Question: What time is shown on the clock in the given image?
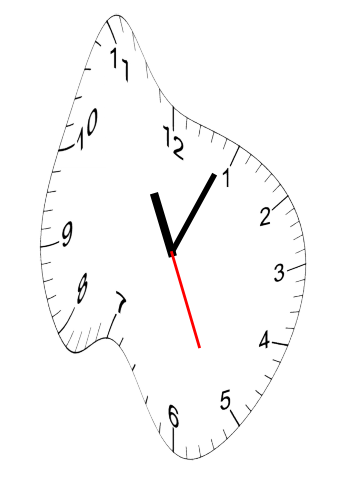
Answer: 11:04:26